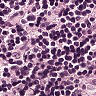
Metastatic tissue present: no